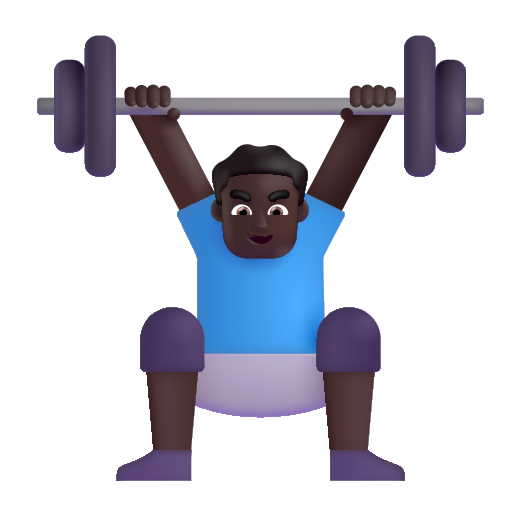
man lifting weights color dark